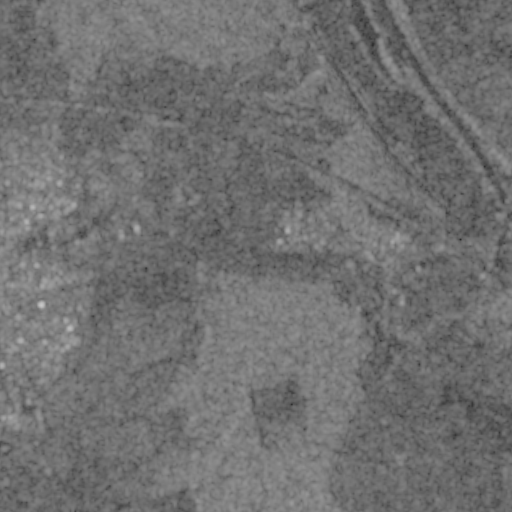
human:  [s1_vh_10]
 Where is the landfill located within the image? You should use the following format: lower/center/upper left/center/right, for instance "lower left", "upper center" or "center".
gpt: The landfill is located in the upper left of the image.
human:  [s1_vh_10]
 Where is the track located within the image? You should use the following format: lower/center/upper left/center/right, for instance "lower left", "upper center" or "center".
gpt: The track is located in the center left of the image.
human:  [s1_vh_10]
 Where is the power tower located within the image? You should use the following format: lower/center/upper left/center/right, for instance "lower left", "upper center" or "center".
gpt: There is no power tower in the image.

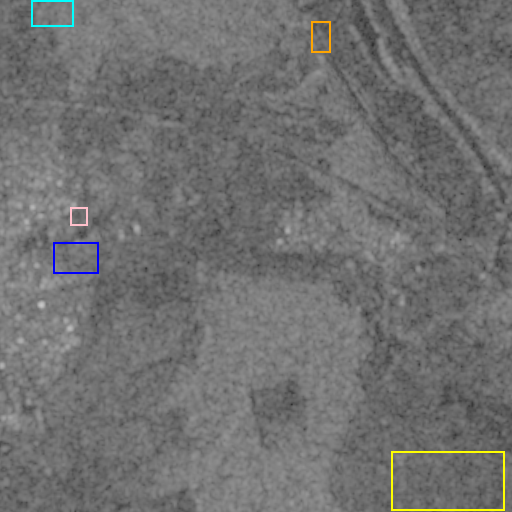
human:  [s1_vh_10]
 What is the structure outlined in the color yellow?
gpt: The structure outlined in yellow is a crop field.
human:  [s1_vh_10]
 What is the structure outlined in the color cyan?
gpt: The structure outlined in cyan is a landfill.
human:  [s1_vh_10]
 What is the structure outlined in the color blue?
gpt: The structure outlined in blue is a park.
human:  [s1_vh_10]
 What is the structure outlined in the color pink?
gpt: The structure outlined in pink is a parking lot.
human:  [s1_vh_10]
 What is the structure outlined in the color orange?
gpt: The structure outlined in orange is a wastewater plant.
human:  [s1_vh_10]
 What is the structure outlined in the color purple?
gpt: There is no purple outline.